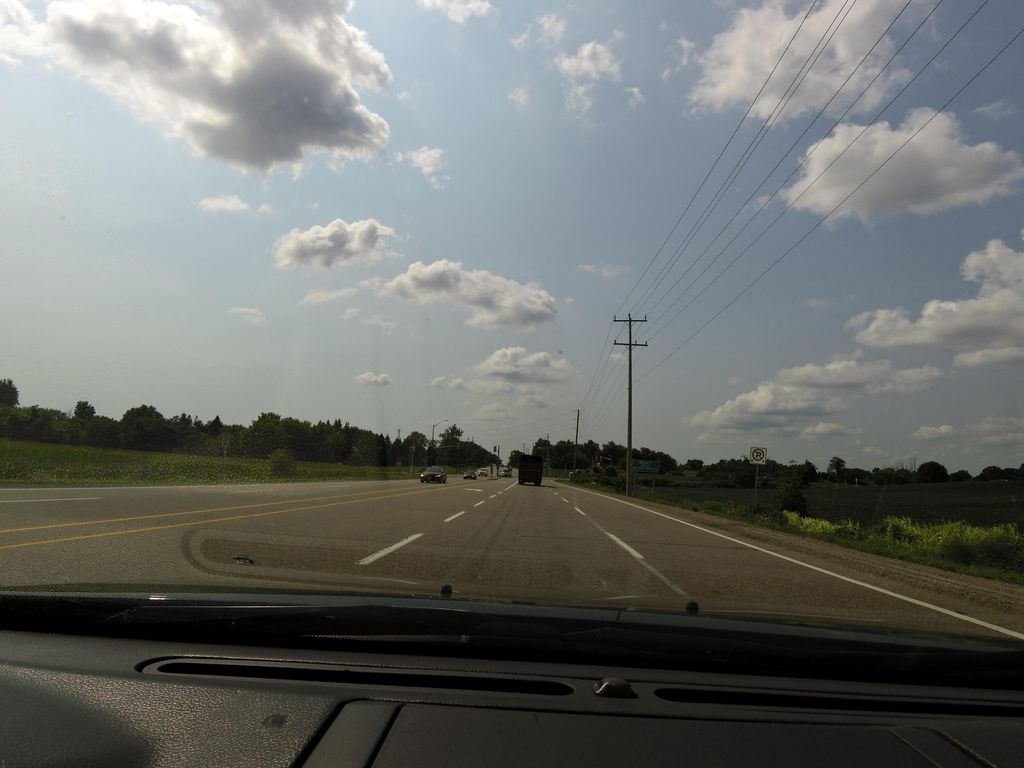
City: hamilton